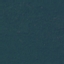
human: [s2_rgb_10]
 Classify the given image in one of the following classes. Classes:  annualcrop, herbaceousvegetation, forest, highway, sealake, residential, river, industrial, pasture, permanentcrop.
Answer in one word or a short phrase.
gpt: Forest